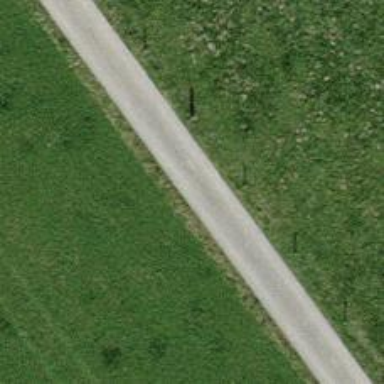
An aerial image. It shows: Well-maintained track road of grade 1.